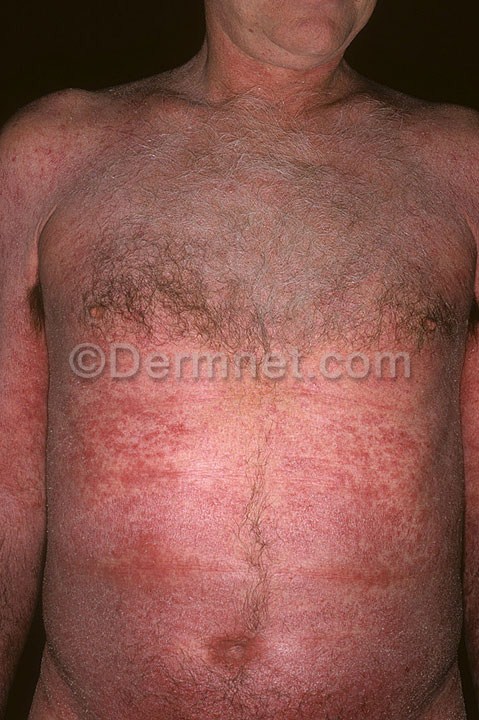
Disease: Psoriasis pictures Lichen Planus and related diseases